Field crop: maize
Growth stage: 1
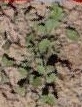
Species: convolvulus